Question: This question is very similar to <URL> but I couldn't figure how to apply to solution to my problem.
I have this query :
'''
SELECT
printer AS 'Copieur/Imprimante',
GROUP_CONCAT(DISTINCT groupname SEPARATOR "
") AS 'Groupes',
FROM 'assoc'
WHERE groupname
IN (SELECT * FROM wanted_groups)
GROUP BY printer;
'''
Which gives me this :

I would like to add the count of each printer-group, kind of like
'''
\simp\DSI - Canon iR C4580 PCL6 | DSI-ECRITURE (20)
| DPDSI-ECRITURE (3)
...
'''
Hope my question is clear enough.
Thanks
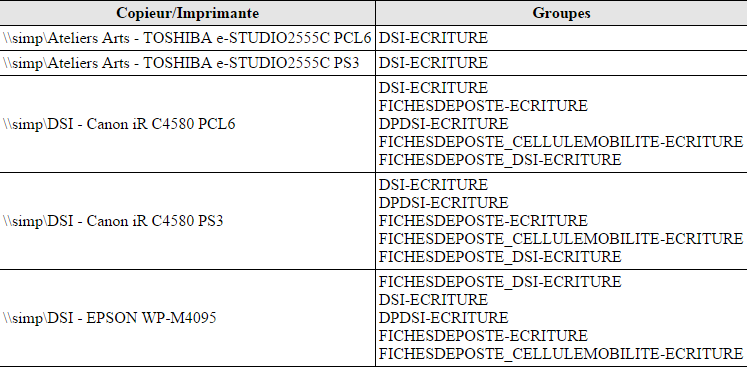
Answer: You can do what you want by pre-aggregating the data to get the count and then aggregating again to put the results into the format you want:
'''
SELECT printer AS 'Copieur/Imprimante',
GROUP_CONCAT(groupname, ' (', cnt, ')' SEPARATOR '
') AS 'Groupes'
FROM (SELECT printer, groupname, COUNT(*) as cnt
FROM 'assoc'
WHERE groupname IN (SELECT * FROM wanted_groups)
GROUP BY printer, groupname
) a
GROUP BY printer;
'''